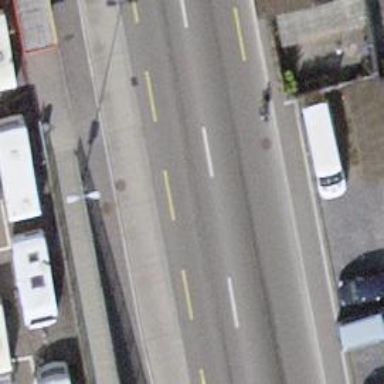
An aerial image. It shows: Bus stop with stop position for public transport.